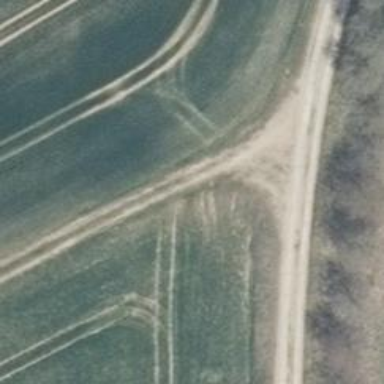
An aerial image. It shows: Dirt track road with grade 4 track type.